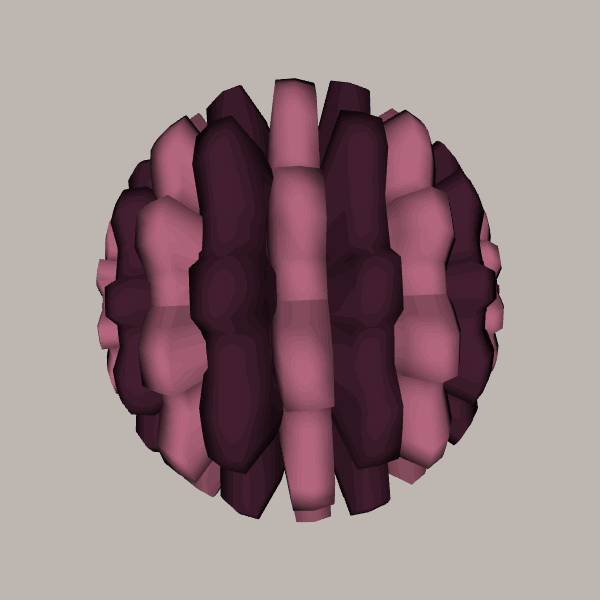
Background: light